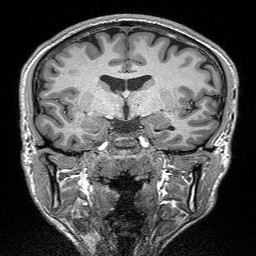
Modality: T1w
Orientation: sagittal
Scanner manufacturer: siemens
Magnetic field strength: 3 T
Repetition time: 2.3 s